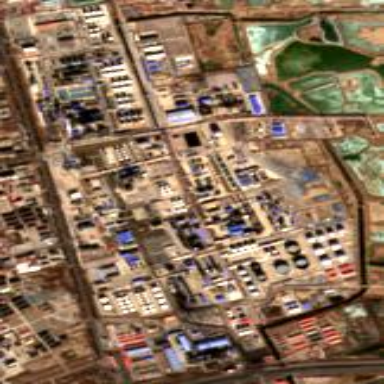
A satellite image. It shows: Industrial area with refinery.